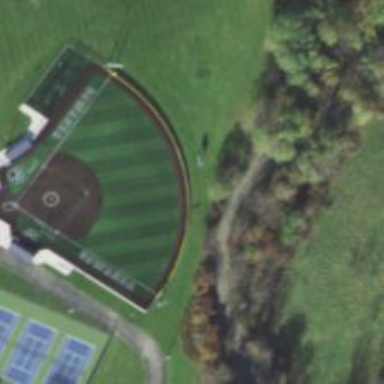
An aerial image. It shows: Baseball pitch for leisure land activities.